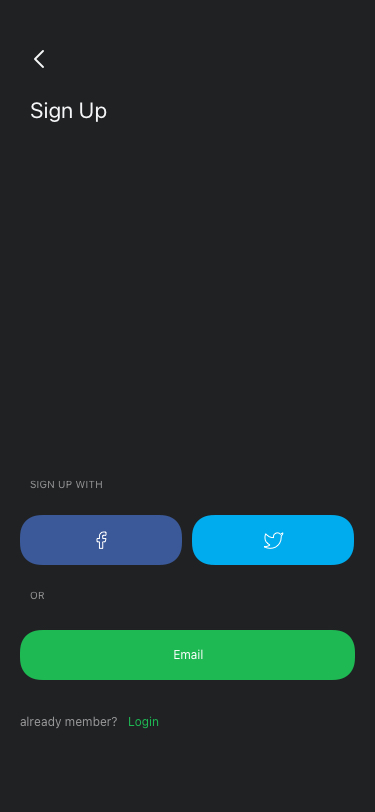
Text in this UI design:
already member?
Login
OR
SIGN UP WITH
Sign Up